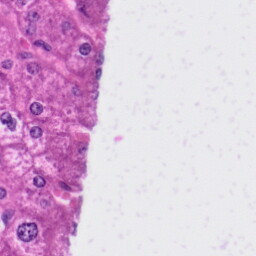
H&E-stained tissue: Liver